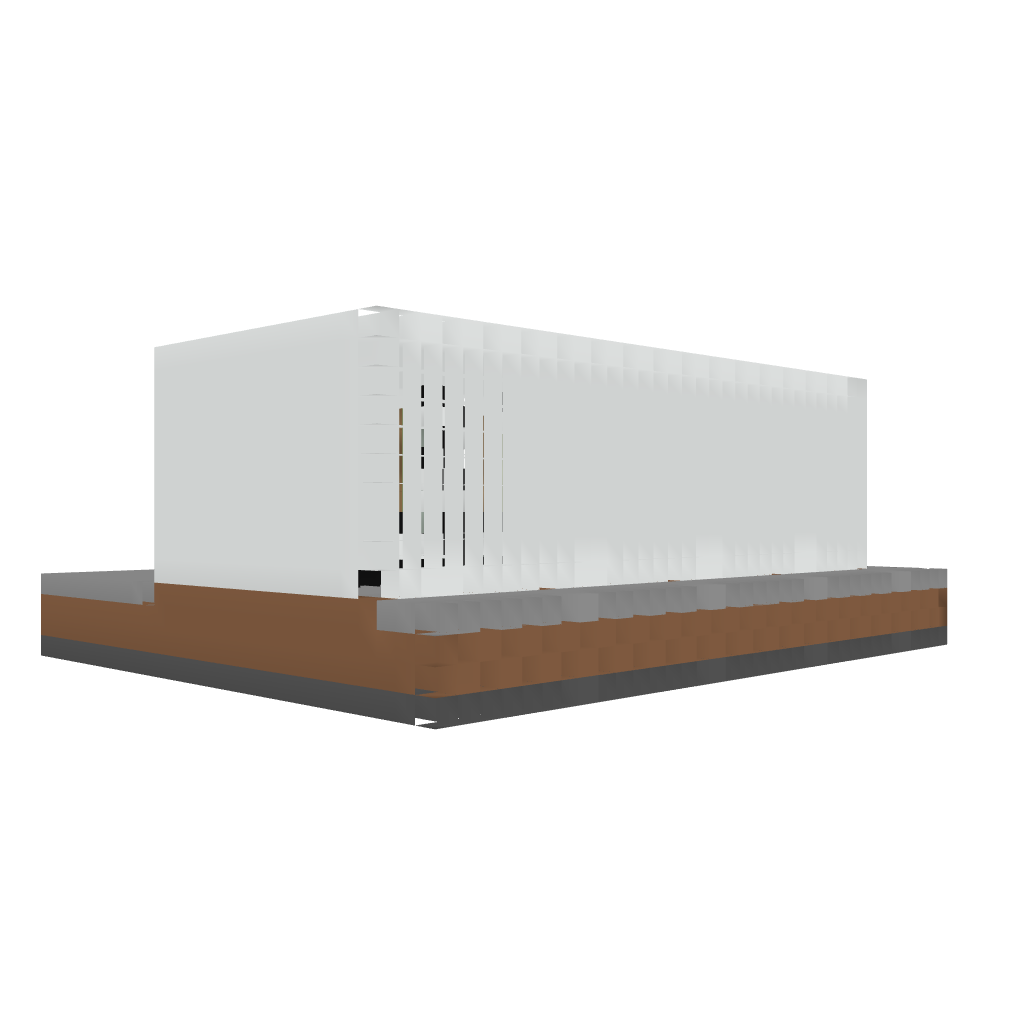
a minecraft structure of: HELLO Sign